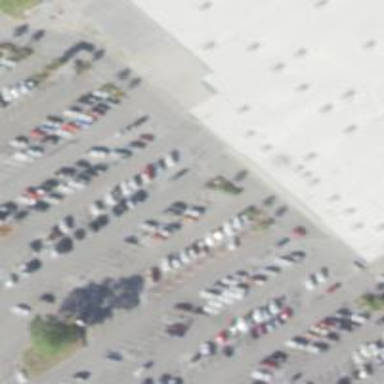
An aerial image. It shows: Parking space is available.